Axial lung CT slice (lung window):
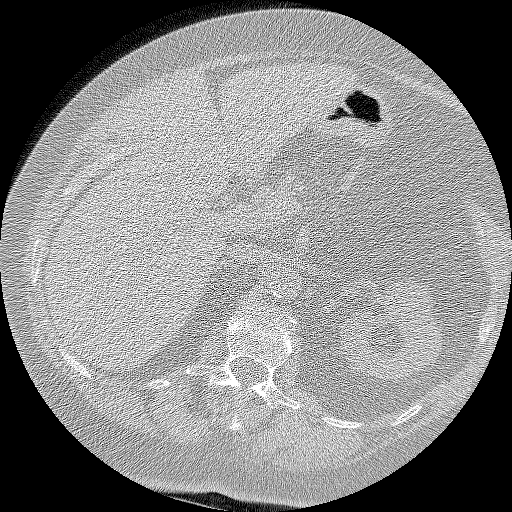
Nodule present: no